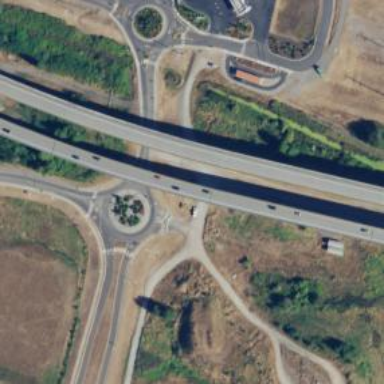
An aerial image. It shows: Unclassified road leading to roundabout junction.